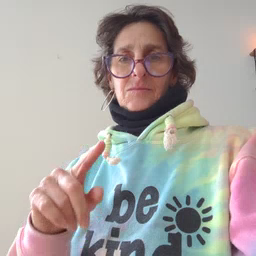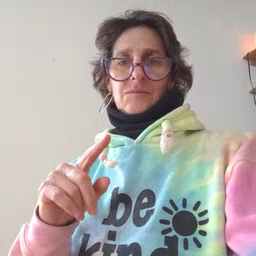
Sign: dog